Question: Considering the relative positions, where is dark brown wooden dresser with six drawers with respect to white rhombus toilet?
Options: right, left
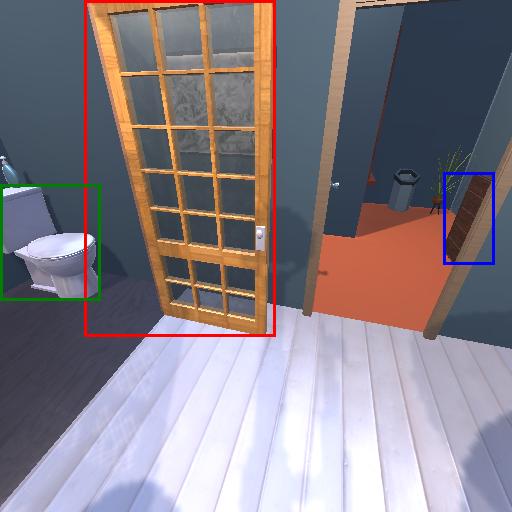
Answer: right